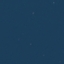
Land use / land cover class: SeaLake